Question: I'm searching for the default 'mail name button' or the 'send button' if i write an sms.
Is it possible to use them, call them programmatically?
Or can I only build them from UIButtonTypeCustom?
I'm simply want to have a button exactly like the UIButtonTypeRoundedRect but with total round corners.

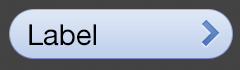
Answer: If you add the QuartzCore Framework you can call..
'''
MyButton.layer.cornerRadius = CGRectGetHeight(MyButton.frame) * 0.5;
'''